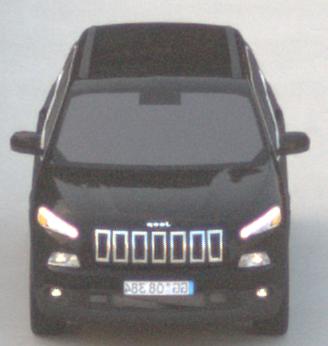
Make: Jeep
Model: Cherokee 3.2 V6 Pentastar
Detailed model: Cherokee (KL)
Model produced from: 2014/07
Model produced until: 2015/07
Doors: 5
Color: black
Road condition: dry road
Daytime: sunrise or sunset
Contrast: low contrast